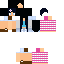
A female human skin with medium skin, wearing brown long hair dressed in a blue tshirt and red pants, featuring a closed mouth.